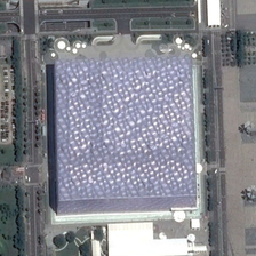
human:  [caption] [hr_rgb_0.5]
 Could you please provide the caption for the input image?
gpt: The parking lot and many green trees are located near the center of the square.

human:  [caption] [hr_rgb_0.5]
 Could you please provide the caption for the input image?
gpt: This is a building, a road, trees and grass.

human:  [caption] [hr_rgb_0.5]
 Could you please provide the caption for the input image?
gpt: it is a purple building, gray roads, green trees and grassland .

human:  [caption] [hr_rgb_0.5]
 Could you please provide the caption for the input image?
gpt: The parking lot and many green trees are near the center of the square.

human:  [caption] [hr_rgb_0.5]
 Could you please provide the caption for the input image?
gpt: It's buildings, roads, trees and grass.